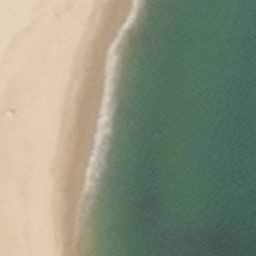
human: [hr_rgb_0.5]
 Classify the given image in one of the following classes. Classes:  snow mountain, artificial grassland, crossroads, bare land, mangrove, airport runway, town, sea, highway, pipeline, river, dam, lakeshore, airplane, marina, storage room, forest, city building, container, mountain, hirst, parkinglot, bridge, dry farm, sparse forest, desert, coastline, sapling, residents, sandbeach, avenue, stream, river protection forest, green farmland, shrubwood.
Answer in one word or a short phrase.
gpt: hirst